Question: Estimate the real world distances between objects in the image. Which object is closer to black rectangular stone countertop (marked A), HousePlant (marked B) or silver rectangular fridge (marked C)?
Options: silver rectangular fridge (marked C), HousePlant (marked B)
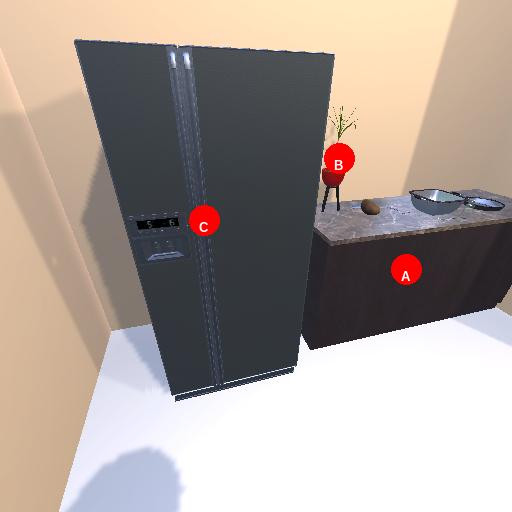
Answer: silver rectangular fridge (marked C)